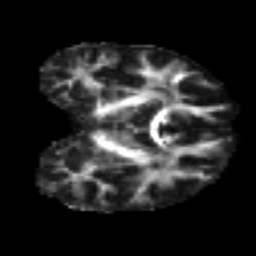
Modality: FA
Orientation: coronal
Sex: male
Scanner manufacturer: ge
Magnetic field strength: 3 T
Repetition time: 7 s
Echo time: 0.08 s